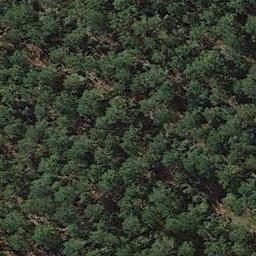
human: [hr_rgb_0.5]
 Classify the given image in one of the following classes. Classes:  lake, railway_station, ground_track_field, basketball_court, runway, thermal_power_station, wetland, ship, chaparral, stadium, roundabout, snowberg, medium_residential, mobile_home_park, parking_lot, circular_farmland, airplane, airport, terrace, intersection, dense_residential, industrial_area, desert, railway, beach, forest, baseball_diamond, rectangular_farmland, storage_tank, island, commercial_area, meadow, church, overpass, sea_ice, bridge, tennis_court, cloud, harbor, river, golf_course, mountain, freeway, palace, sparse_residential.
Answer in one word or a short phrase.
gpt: forest